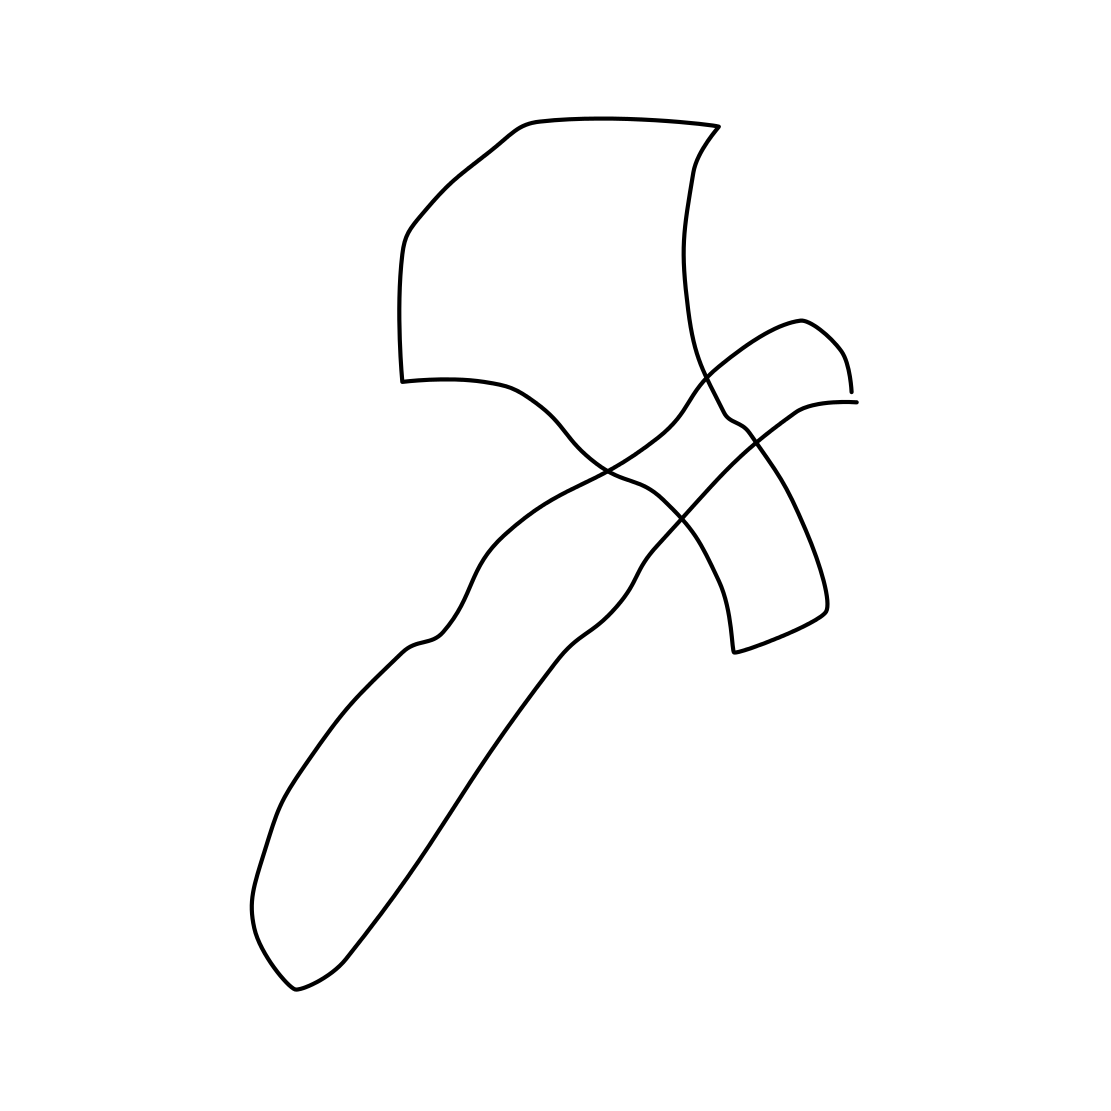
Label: axe